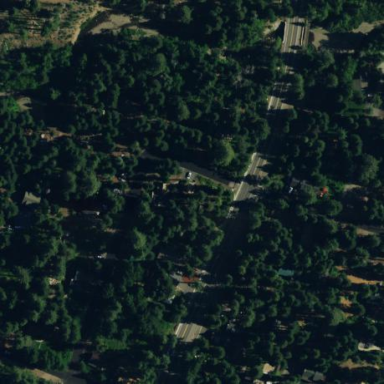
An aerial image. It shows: Woodland with evergreen needle-leaved trees.